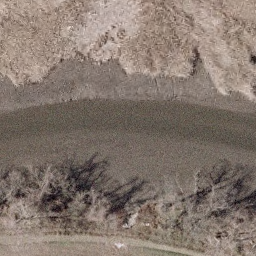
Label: river